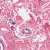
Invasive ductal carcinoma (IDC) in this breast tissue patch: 0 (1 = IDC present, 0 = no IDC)